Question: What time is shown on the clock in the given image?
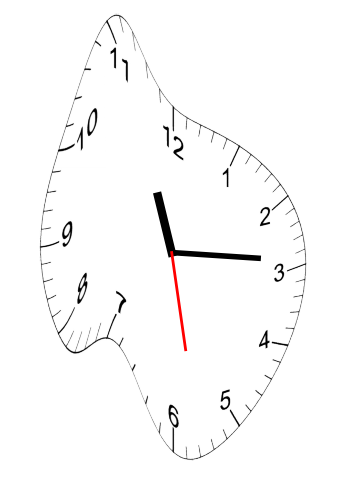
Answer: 11:14:28